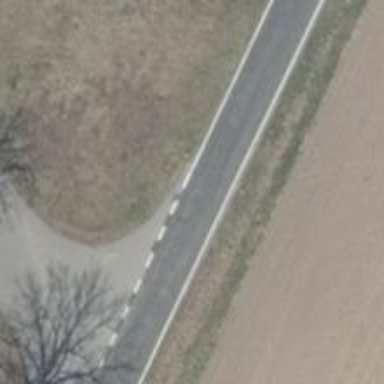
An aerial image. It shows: Secondary road with asphalt surface.